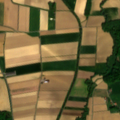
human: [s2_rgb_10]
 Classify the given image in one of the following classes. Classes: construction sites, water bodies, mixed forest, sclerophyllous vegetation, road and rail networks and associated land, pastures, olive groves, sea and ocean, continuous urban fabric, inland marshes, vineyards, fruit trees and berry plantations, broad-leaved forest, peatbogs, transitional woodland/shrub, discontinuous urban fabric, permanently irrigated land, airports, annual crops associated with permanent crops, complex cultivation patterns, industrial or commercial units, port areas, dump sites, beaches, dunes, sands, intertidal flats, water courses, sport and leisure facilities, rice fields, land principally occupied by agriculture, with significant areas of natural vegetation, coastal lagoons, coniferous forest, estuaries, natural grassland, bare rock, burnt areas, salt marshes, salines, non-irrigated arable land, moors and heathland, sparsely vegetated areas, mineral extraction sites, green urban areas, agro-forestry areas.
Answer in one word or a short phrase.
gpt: non-irrigated arable land, broad-leaved forest